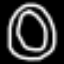
Label: donut